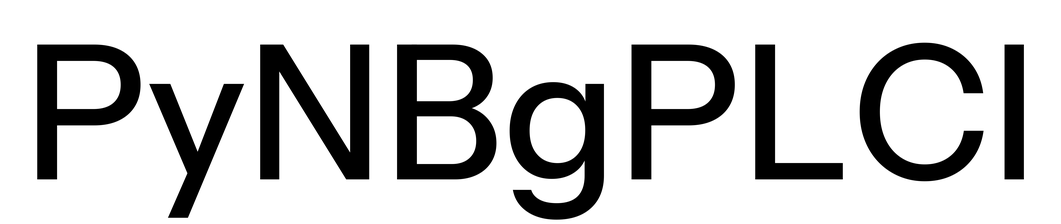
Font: InstrumentSans_Medium